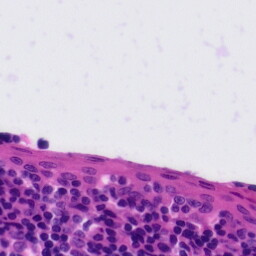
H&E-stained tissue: Tonsil